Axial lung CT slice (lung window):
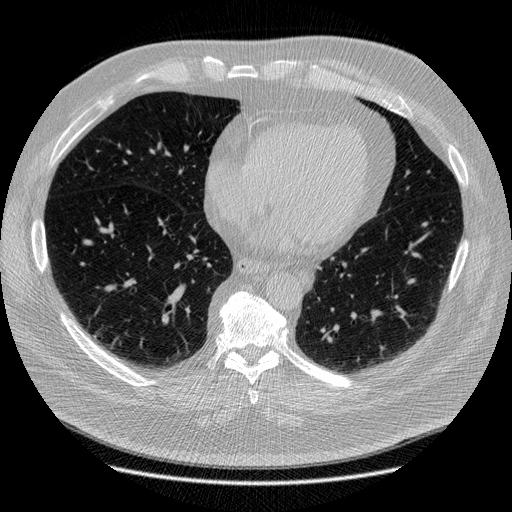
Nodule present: no